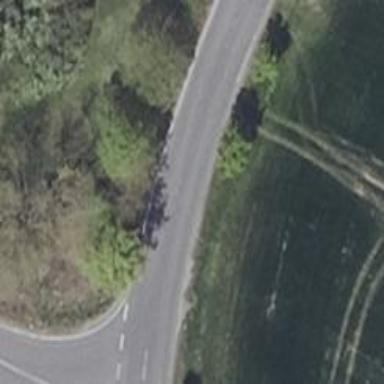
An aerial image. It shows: Tertiary road.